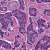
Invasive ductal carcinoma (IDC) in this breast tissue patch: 1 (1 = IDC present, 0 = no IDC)